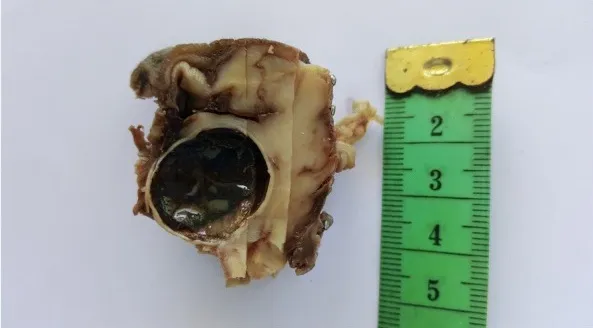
Gross features of the exenterated orbital contents: Cut surface shows ill-defined, whitish and firm tumour. It is attached to the sclera without infiltration into eyeball. It infiltrates the upper eyelid. The tumour is extending to the surgical margins.
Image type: pathology (immunostaining)